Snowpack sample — Loveland Pass, Silver Plume, Colorado, USA (2/11/26, 12:00 PM MST)
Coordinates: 39.663, -105.886
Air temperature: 35 °F
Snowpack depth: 82 cm
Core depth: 40 cm
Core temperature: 23 °F
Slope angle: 13°, slope face: 12°
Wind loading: high
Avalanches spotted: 1
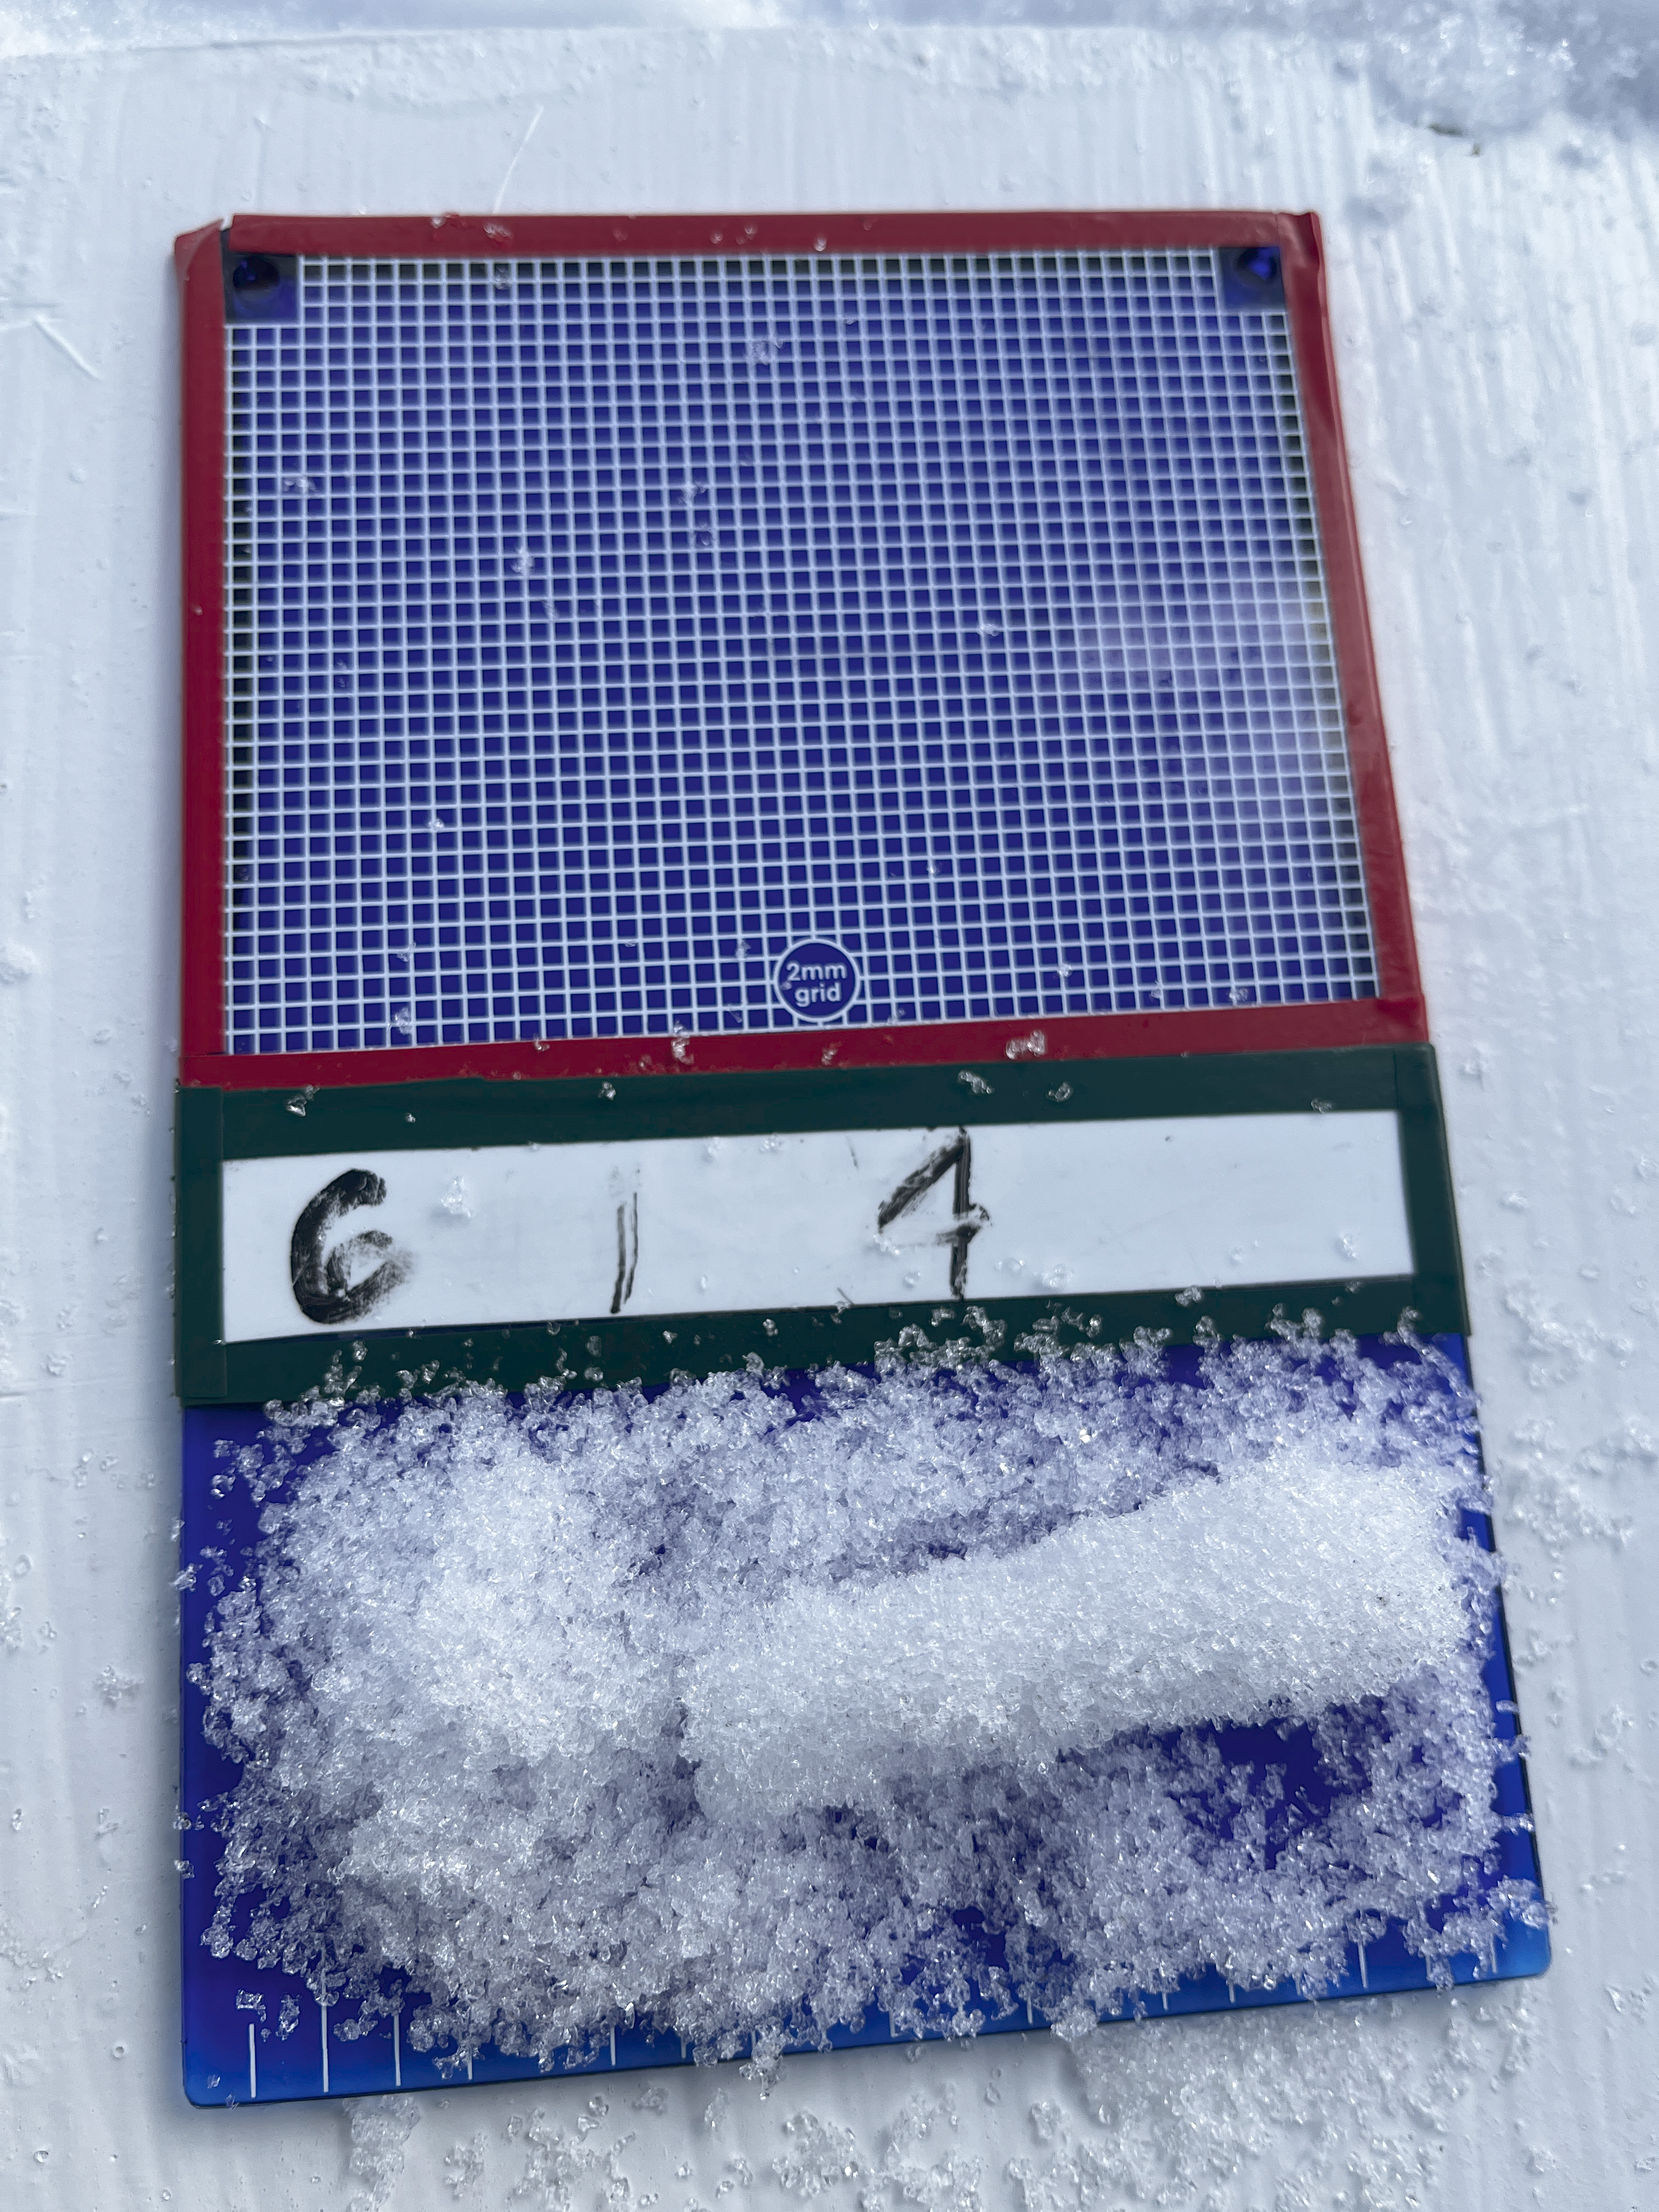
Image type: crystal_card
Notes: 1 small avalanche spotted on the north side of the bowl, lots of wind loading